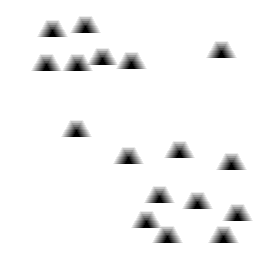
Squares: 0
Triangles: 17
Stars: 0
Total shapes: 17